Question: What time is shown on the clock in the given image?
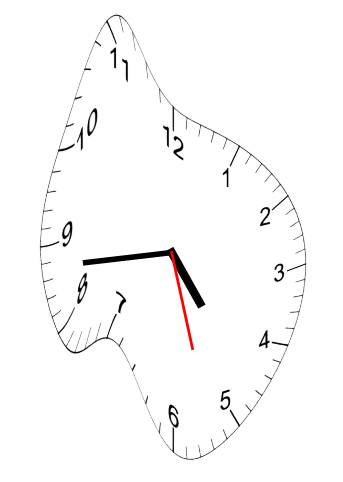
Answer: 04:43:27